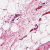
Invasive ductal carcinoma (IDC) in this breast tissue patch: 0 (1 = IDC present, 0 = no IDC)